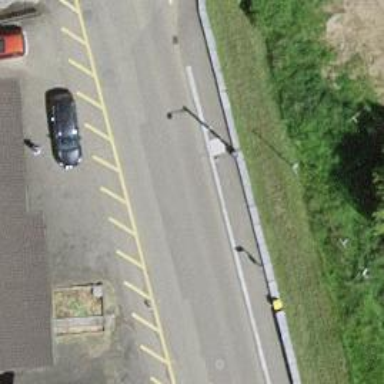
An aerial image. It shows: Bus stop equipped with public transport stop position.